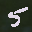
Label: 5